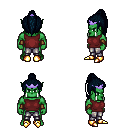
a pixel art fantasy rpg character, male body template, orc, green skin, maroon sleeveless shirt, metal pants, raven long topknot hairstyle, purple tiara, cloth bracers, gold boots, four views (front, back, left, right), 2x2 character sprite sheet, small pixel art, hard edges, no anti-aliasing